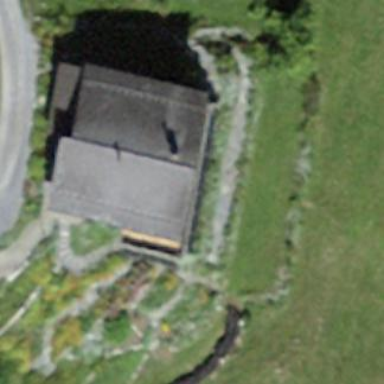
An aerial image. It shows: Detached building.